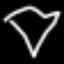
Label: diamond